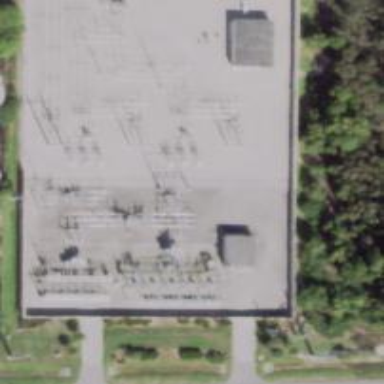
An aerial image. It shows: Switch for power supply.